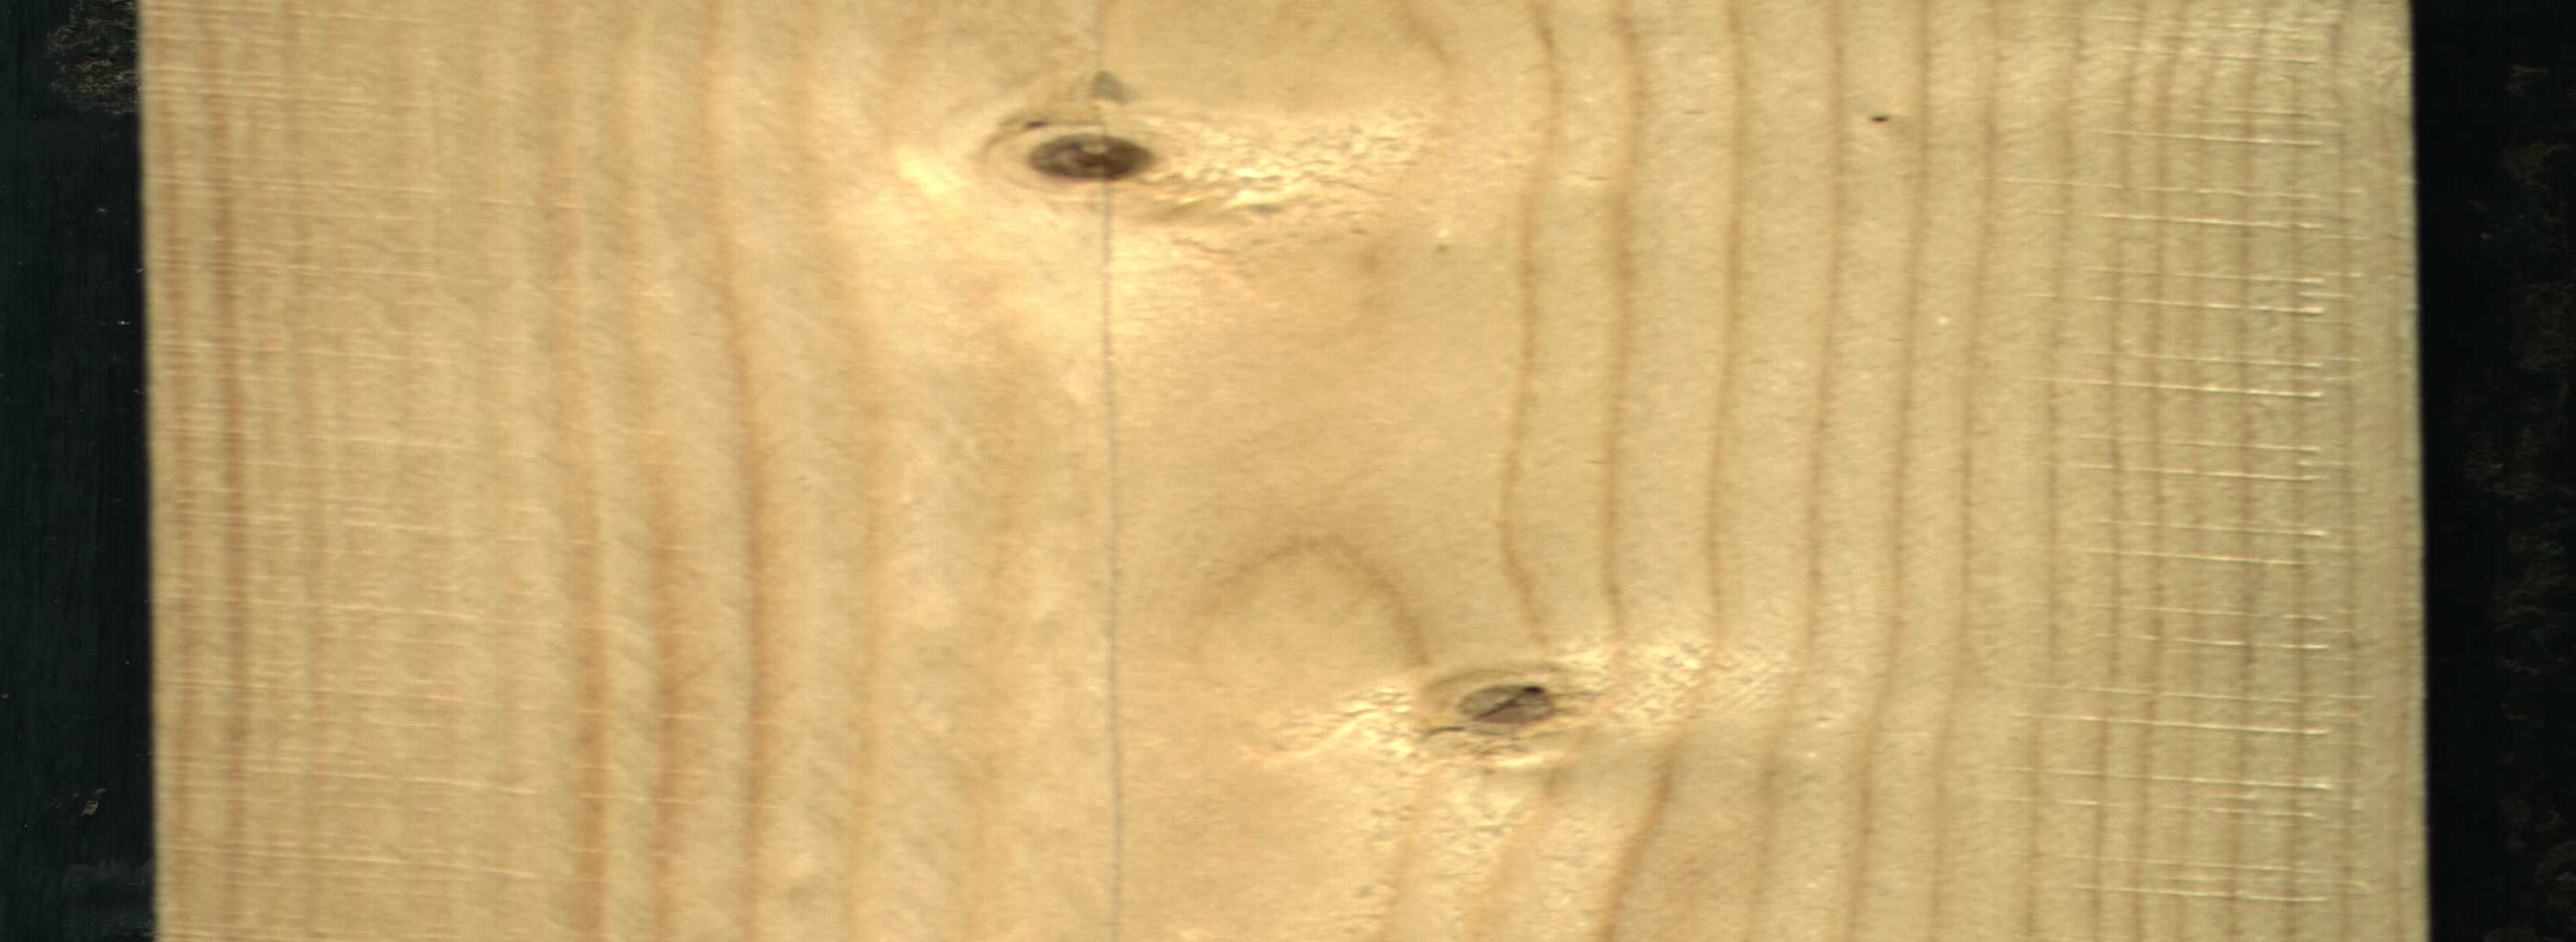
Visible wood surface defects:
Live_Knot
Live_Knot